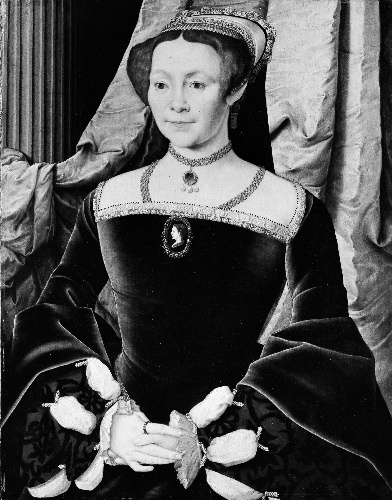
Title: Portrait of a Woman
Artist: Netherlandish Painter
Artist bio: ca. 1540–50
Object type: Painting
Classification: Paintings
Medium: Oil on wood
Dimensions: 29 1/4 x 22 5/8 in. (74.3 x 57.5 cm)
Department: European Paintings
Credit line: Gift of Winston F. C. Guest, 1969
Accession year: 1969
Repository: Metropolitan Museum of Art, New York, NY
Tags: Portraits|Women